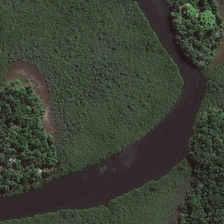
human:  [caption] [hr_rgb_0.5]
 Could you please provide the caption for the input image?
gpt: the river is very long and wide .

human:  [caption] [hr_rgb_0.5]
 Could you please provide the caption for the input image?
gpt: on both sides of the river are trees and lawns .

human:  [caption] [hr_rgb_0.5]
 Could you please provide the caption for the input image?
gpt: the river is very long and wide .

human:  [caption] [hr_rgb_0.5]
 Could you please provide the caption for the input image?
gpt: on both sides of the river are trees and lawns .

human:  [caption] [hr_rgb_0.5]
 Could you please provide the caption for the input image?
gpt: the river is very long and wide .